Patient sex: M
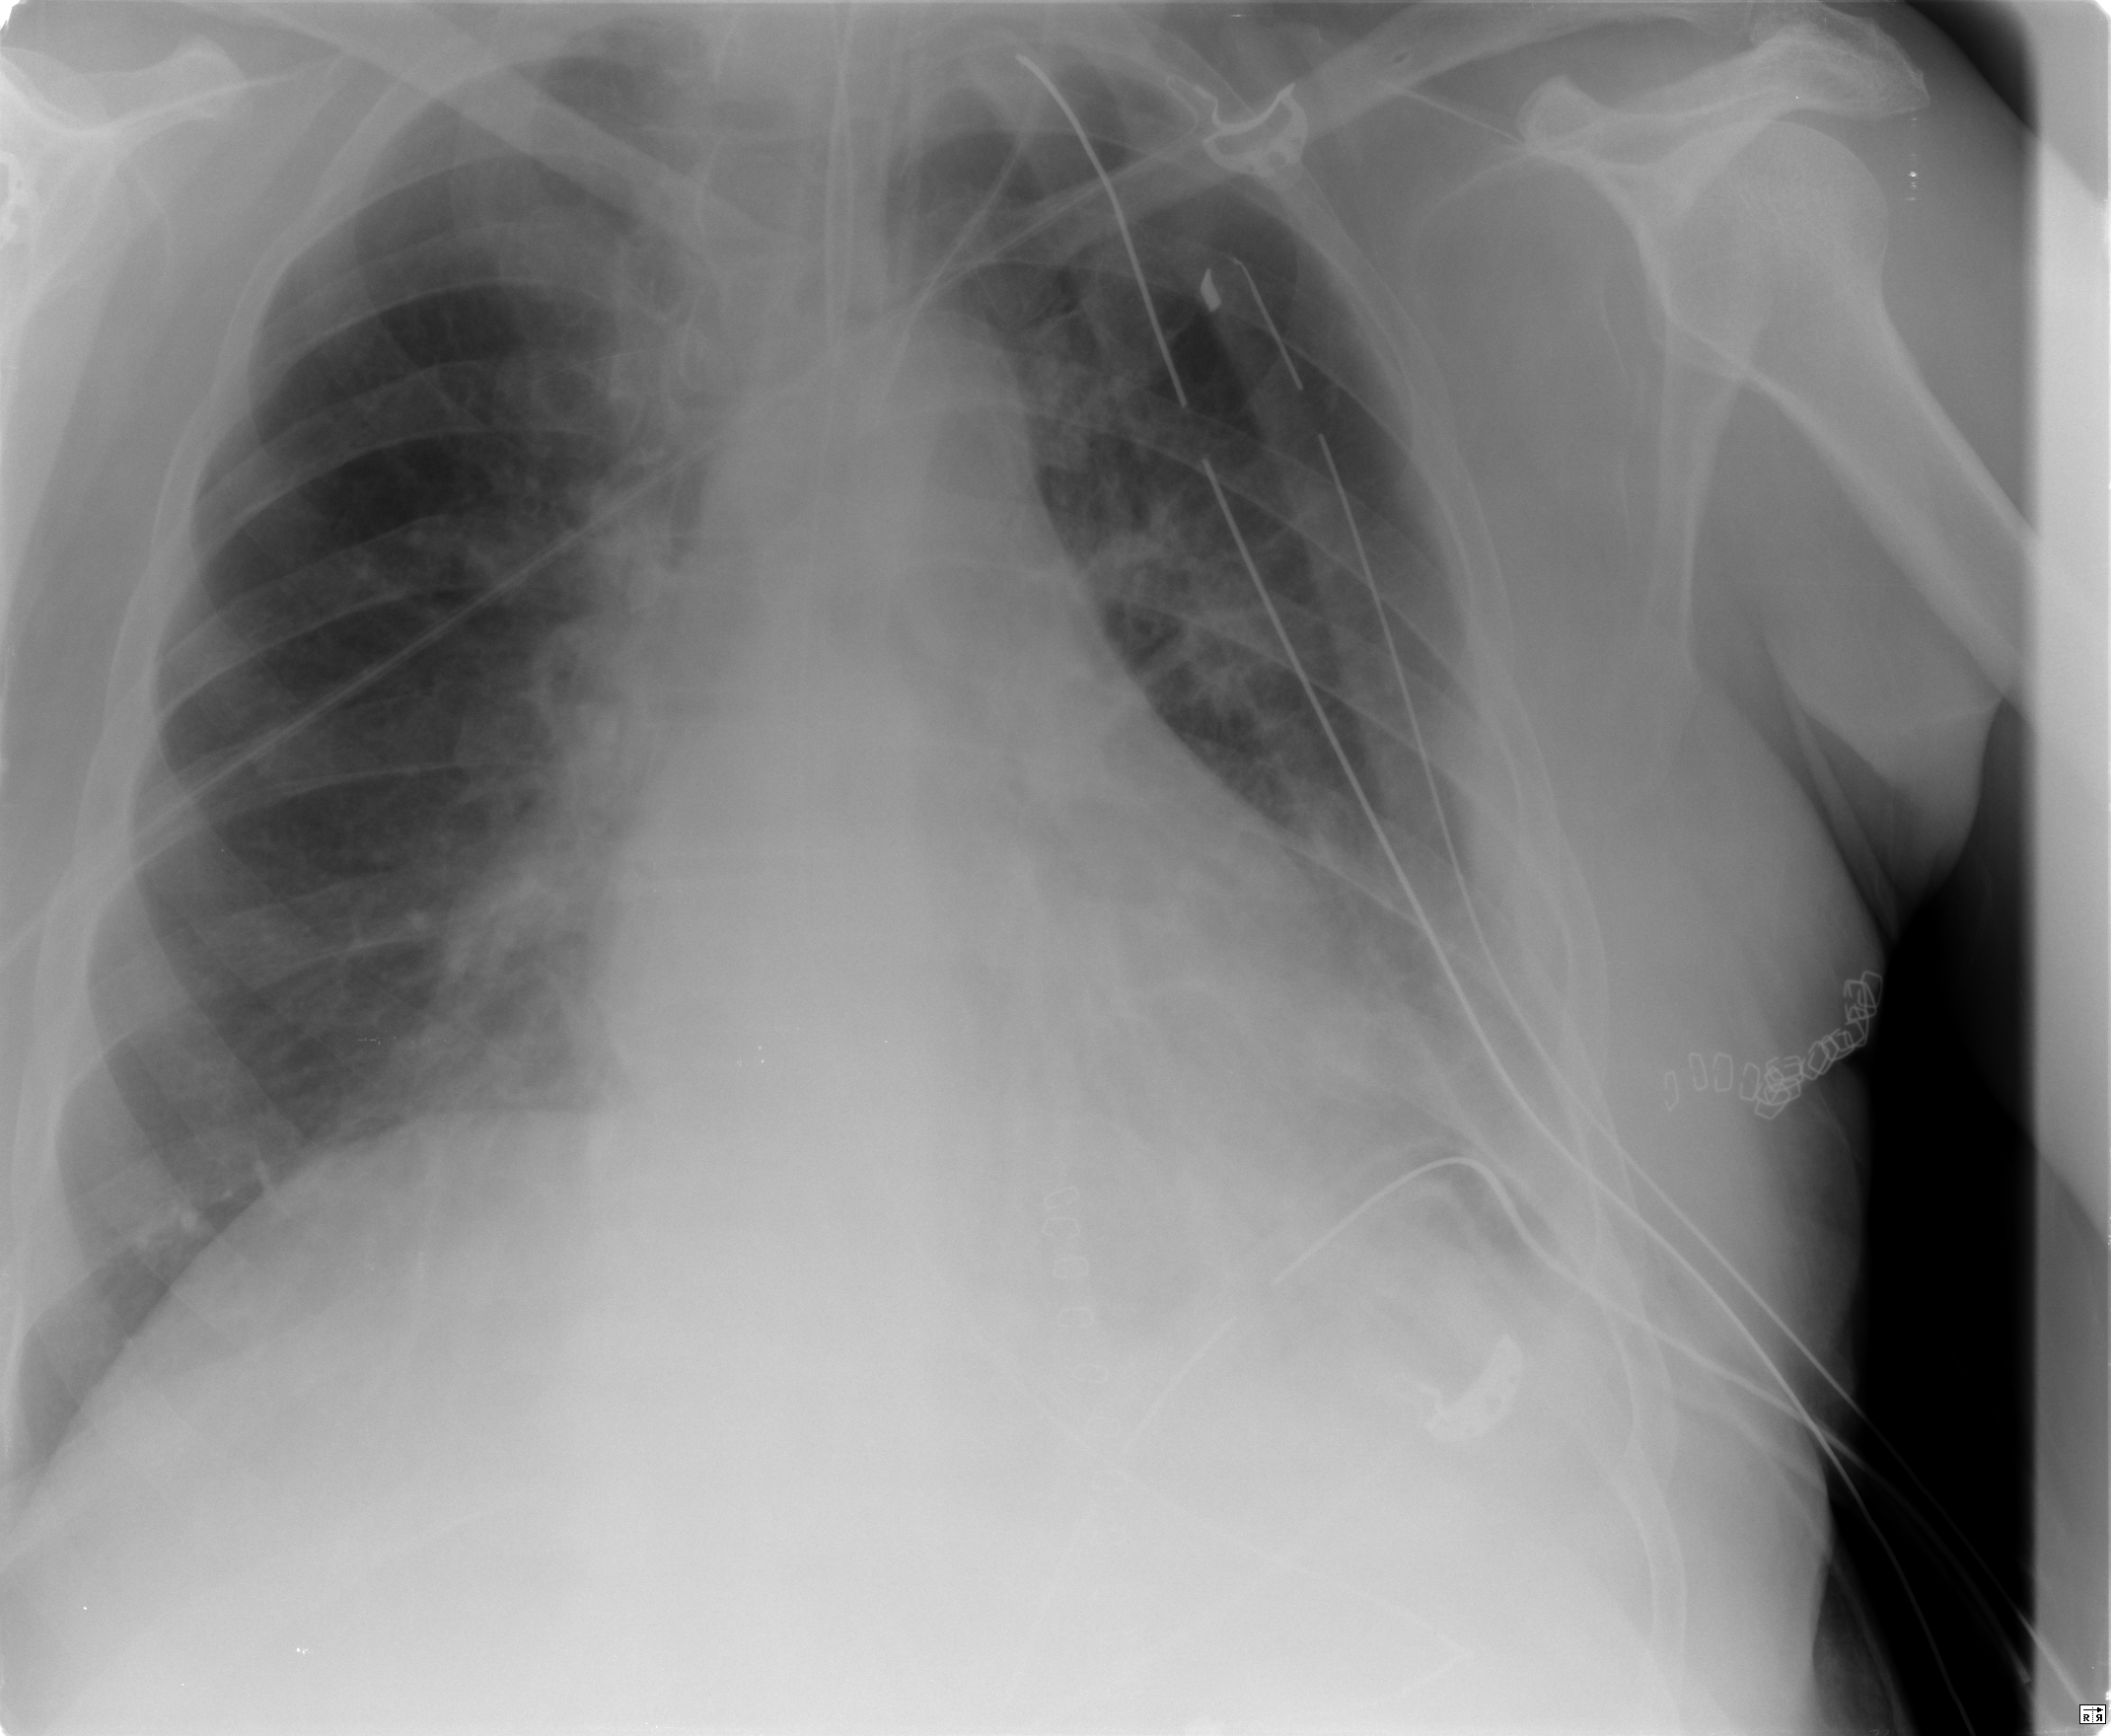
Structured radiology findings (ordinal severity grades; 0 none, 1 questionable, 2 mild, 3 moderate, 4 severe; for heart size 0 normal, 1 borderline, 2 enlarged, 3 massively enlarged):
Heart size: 1
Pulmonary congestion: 0
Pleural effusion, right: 0
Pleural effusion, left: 2
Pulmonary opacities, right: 0
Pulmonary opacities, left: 2
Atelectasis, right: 2
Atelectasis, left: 3